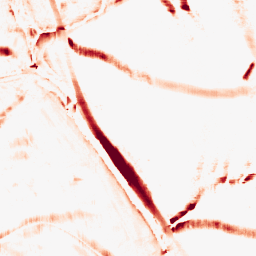
Category: morphological
Decomposition family: morphological_square
Decomposition parameters: operation: opening
size: 15
Upsampling method: cubic_mitchell
Upsampling parameters: scale: 8
Upsampling scale: 8